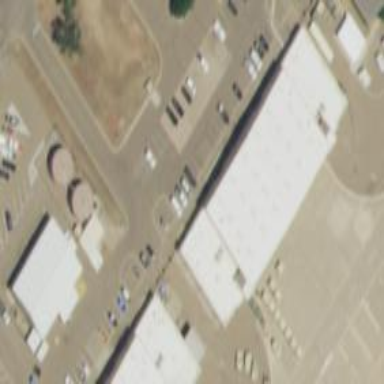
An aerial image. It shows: Hangar building located at airport.